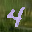
Label: 4